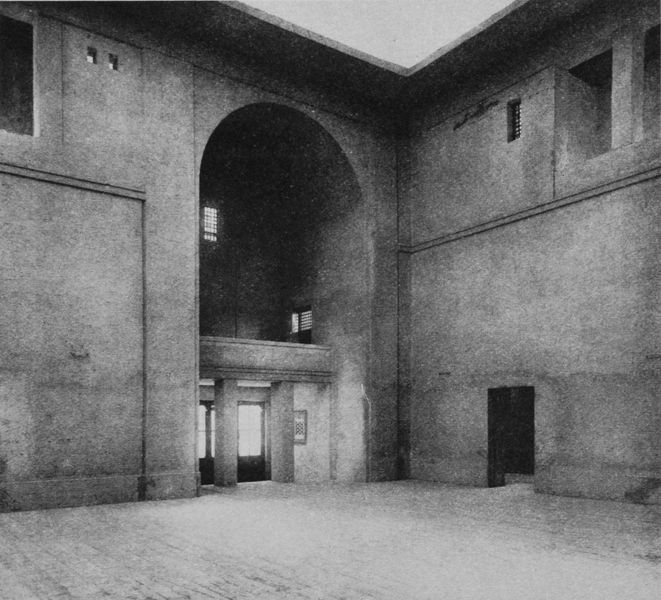
Titel: Muhammedanische Ausstellung, München
Künstler: Rupert von Miller
Schlagwörter: dunkel, himmel, schatten, weiß, fenster, glas, grau, hell, licht, raum, schwarz, säule, säulen, tür, zeichnung, zimmer, dach, gebäude, haus, wand, architektur, stein, bild, gitter, boden, drei, schrift, ecke, bogen, pflaster, moderne, sonnenlicht, mauer, kahl, massiv, hof, türe, schriftzug, dielen, pilaster, saal, rundbogen, durchgang, glatt, monumental, tor, halle, foto, fotografie, photographie, bögen, wände, eingang, fugen, nische, innenhof, torbogen, beton, schwarz-weiss, fliesen, löcher, arkaden, photo, halbrund, portal, kontraste, gesims, putz, verputzt, mauern, gitterfenster, antik, vordach, fot, wölbung, atrium, gliederung, wasserflecken, architekturfotografie, gepflastert, lichthof, archaisch, orthogonal, fenstereinschnitte, flechen, auskkragung, eingangshof, wasserschaden